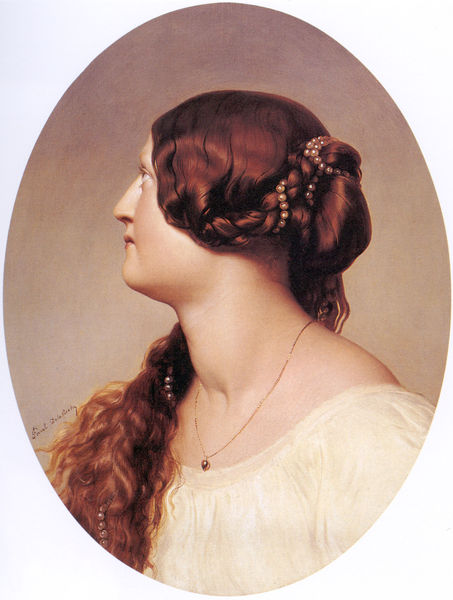
Titel: Portrait de Cécile de Poilly, comtesse de Fitz-James, Porträt der Cécile von Poilly, Gräfin von Fitz-James
Künstler: Paul Delaroche
Standort: Paris
Institution: (Privatbesitz)
Schlagwörter: gemälde, haut, weiß, mädchen, ausschnitt, braun, frau, frisur, haar, hell, kleid, mund, nase, pastell, profil, schmuck, stirn, ölbild, blick, dame, rot, malerei, hemd, jung, augen, bluse, falten, gesicht, haarschmuck, knoten, lang, stein, bild, bildnis, hals, portrait, porträt, schauen, signatur, öl, auge, haare, stoff, nachthemd, brustbild, dekollete, dekolletee, dekoltee, kinn, lippen, locken, perle, perlen, poträt, schulter, schultern, seide, traurig, oval, rund, schrift, wellen, zöpfe, kette, violett, weis, nacken, dick, weib, zopf, inschrift, glanz, seitenansicht, hinterkopf, wange, perlenkette, halskette, betrachter, foto, abgewandt, abwenden, flechten, haarknoten, rothaarig, unterschrift, medaillon, links, jungfrau, seite, hässlich, portrai, biedermeier, perlenschnur, grimasse, halbprofil, anhänger, goldkette, geflochten, oberteil, schmcuk, rotbraun, gebunden, abgewendet, herz, hochzeit, scheu, tropfen, kropf, unschuld, rpt, titanic, gepflegt, verlorenes profil, lieblich, heirat, blank, schwanenhals, seidig, langes haar, unzufrieden, nade, wegschauen, perlenketten, haarglanz, haarkette, peofil, schaut weg, weites kleid, profiel, dicker hals, hocgesteckt, portztäz, lisa simpson, abwendend, blickends, hern